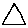
Label: triangle